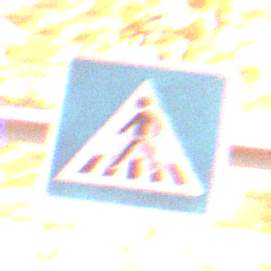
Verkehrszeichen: FussgaengerueberwegRechts
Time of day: MorningAfternoon
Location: Outdoor (Urban)
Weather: Clear
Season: NotSpecified
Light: Natural